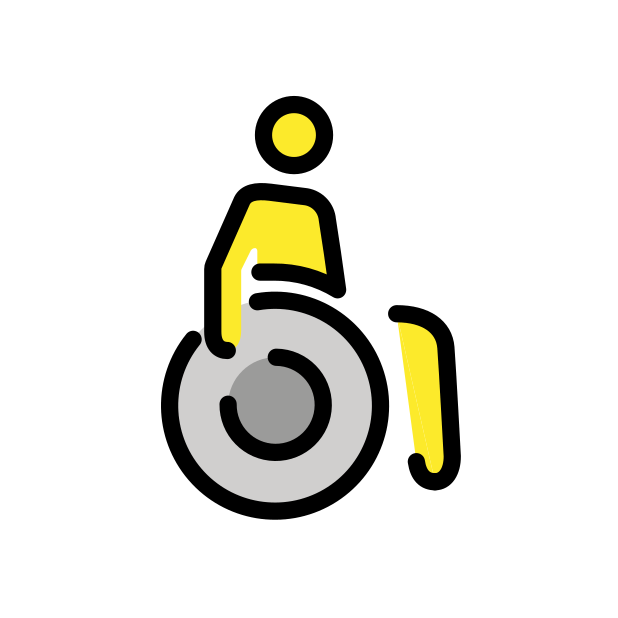
man in manual wheelchair